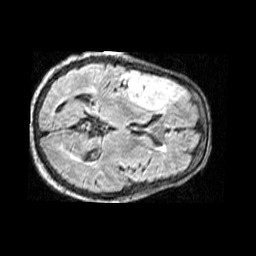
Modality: FLAIR
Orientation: axial
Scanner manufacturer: siemens
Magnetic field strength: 1.5 T
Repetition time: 6 s
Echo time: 0.355 s